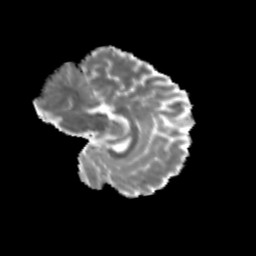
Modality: MD
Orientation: sagittal
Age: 19
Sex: female
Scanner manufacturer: siemens
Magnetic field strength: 3 T
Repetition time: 3.5 s
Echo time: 0.125 s